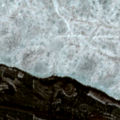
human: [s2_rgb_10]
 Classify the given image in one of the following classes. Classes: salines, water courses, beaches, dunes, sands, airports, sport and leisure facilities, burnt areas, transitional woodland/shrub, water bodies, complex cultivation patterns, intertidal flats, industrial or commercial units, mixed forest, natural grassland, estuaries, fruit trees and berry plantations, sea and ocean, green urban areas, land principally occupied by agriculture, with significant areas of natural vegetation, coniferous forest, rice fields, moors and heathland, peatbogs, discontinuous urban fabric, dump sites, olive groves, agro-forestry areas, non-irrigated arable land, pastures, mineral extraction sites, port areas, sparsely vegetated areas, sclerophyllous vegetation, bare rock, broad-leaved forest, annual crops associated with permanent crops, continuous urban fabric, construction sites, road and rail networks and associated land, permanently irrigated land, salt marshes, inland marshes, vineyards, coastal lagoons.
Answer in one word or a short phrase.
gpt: mixed forest, transitional woodland/shrub, water bodies